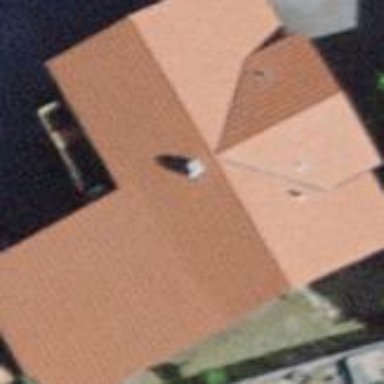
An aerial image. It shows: Residential building.